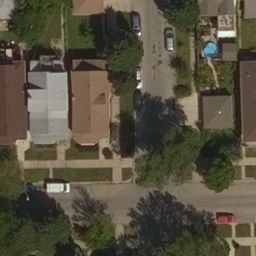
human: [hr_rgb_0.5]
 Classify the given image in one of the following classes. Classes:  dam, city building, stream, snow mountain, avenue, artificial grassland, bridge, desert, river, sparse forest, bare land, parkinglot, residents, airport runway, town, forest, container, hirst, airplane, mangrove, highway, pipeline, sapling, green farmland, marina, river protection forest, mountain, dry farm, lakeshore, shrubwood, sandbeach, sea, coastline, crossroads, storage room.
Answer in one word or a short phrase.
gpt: residents